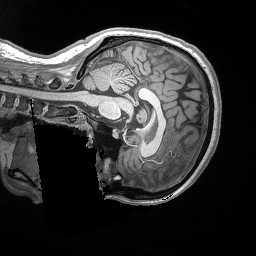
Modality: T1w
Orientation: sagittal
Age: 19
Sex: female
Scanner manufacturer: siemens
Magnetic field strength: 3 T
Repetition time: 2.2 s
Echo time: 0.00169 s